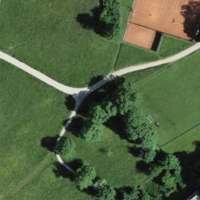
EUNIS habitat code: 25
Species observed at this site:
Salvia pratensis
Filipendula ulmaria